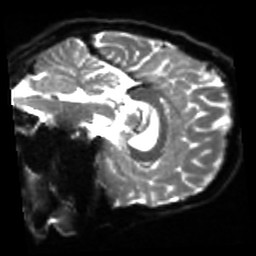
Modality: sbref
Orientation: sagittal
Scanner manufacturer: siemens
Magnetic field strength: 3 T
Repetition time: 4 s
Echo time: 0.0594 s